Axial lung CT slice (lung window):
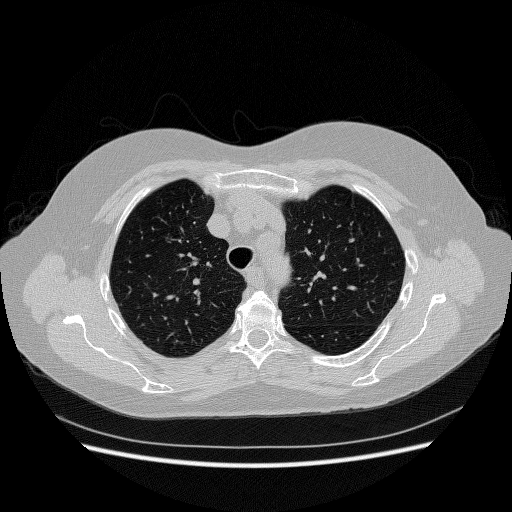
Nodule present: no